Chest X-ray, AP view. Patient: 66 years old, sex F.
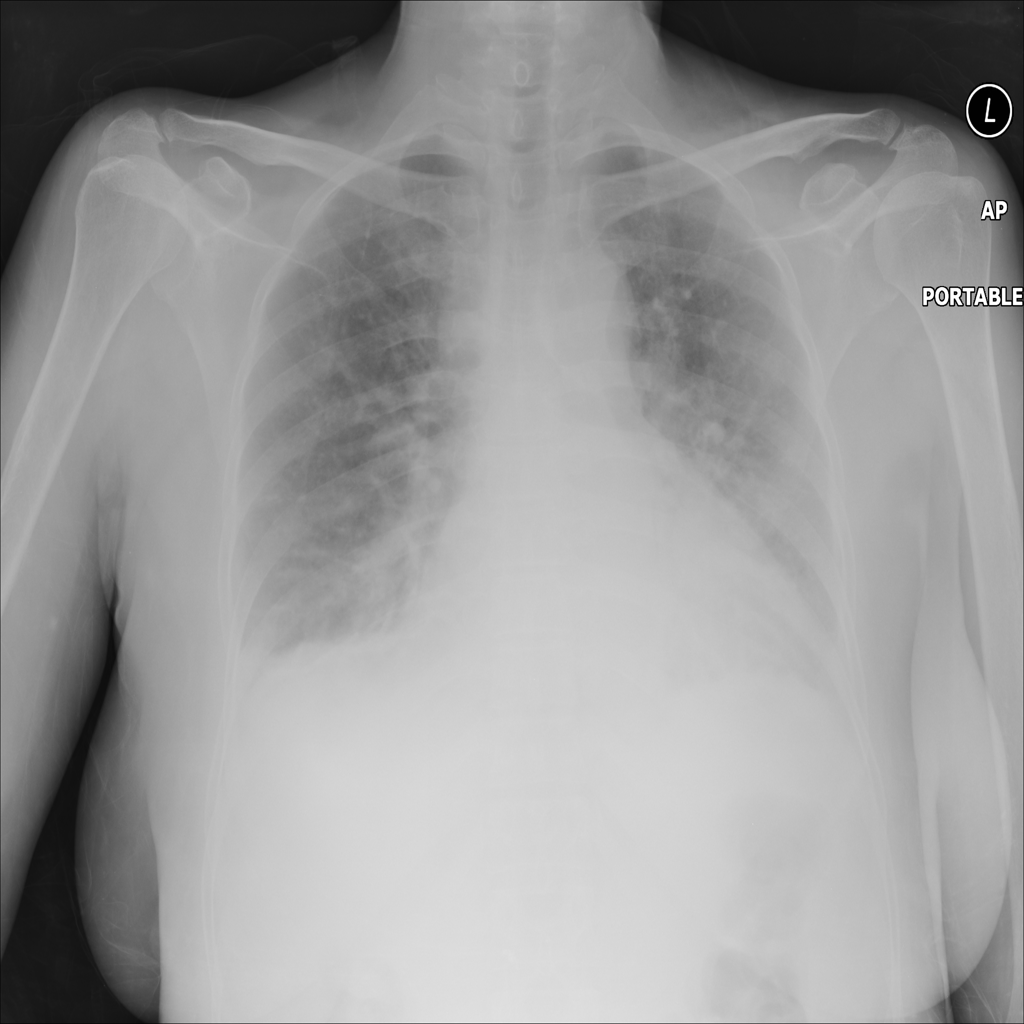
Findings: Atelectasis